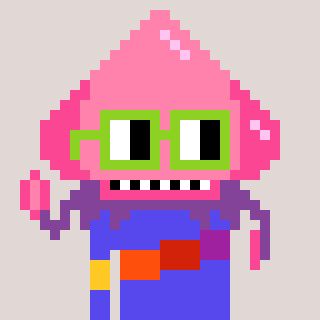
a pixel art character with square light green glasses, a squid-shaped head and a computerblue-colored body on a warm background